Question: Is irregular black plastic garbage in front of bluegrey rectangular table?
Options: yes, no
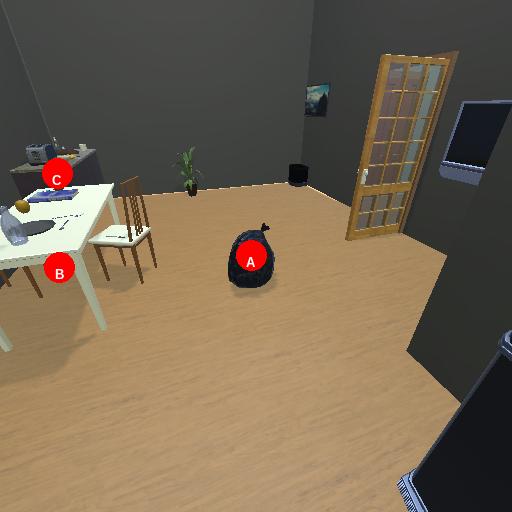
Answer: yes